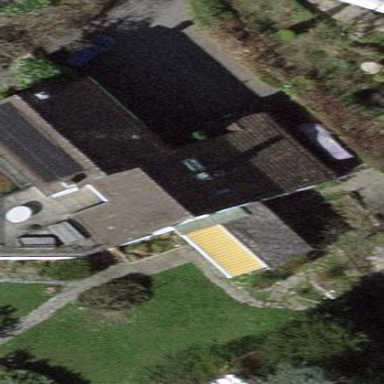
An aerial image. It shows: Building with gabled roof.